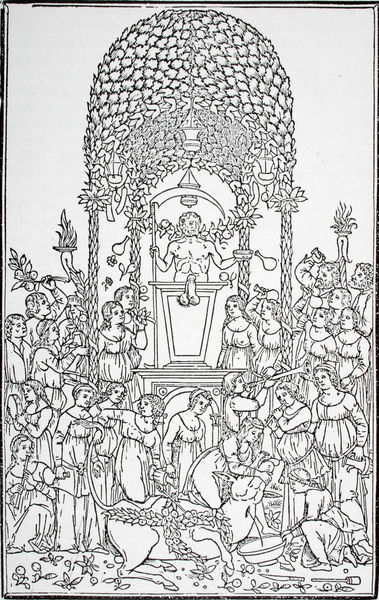
Titel: Hypnerotomachia Poliphili
Institution: (Seriendruck)
Schlagwörter: baum, blätter, feuer, gott, gruppe, himmel, körper, laub, mann, nackt, wasser, weiß, frauen, menschen, blumen, brust, busen, damen, frisuren, glas, grau, kleider, laternen, männer, schwarz, zeichnung, blüten, dame, obst, tier, tiere, fest, leute, menge, versammlung, bart, bärte, flaschen, messer, rahmen, schale, schüssel, ast, zweige, hütte, gewänder, personen, girlande, instrumente, musik, pflanzen, publikum, esel, kinder, pferd, früchte, ranken, huf, hufe, brüste, holzschnitt, papier, bogen, mieder, zuschauer, getreide, zug, grafik, graphik, kuh, rind, figuren, kuppel, gefolge, essen, karikatur, floral, oberkörper, birne, penis, gefäß, blut, schlachten, antike, kreuz, flammen, denkmal, traum, druck, sichel, druckgrafik, schraffur, stich, illustration, schwarzweiß, volk, bleistift, herrscher, trohn, allegorie, lorbeer, mythologie, personifikation, menschenmenge, altar, betrachten, ranke, girlanden, badewanne, wanne, flöte, triumph, krüge, christus, götter, bacchus, pfer, mittelalter, priester, baldachin, prozession, dekollté, tempel, aufreihung, kränze, opfer, opferung, pavillon, posaune, anbetung, ochse, stier, fackel, mai, laube, flugblatt, sense, ritual, gläubige, dionysos, fruchtbarkeit, erntedank, kalb, trompete, hoden, männlichkeit, triumpf, fackeln, ziborium, weiblichkeit, musikinstrumente, ritus, schlachtung, träume, tieropfer, opferschale, bläser, kronos, empirekleider, baccus, opfertier, loorbeer, fruchtbarkeitsfest, gschmückt, hyperomachia, brafik, tjron, schallmei, maegde, pofer, schlachte